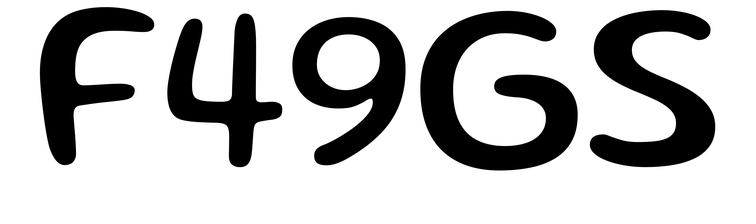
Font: Gluten_Regular